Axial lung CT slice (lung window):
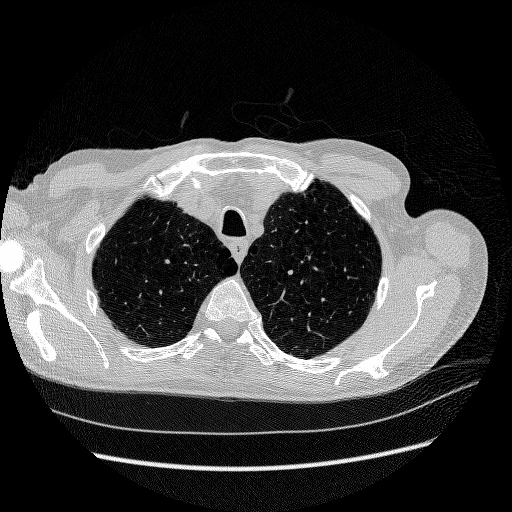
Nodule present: no